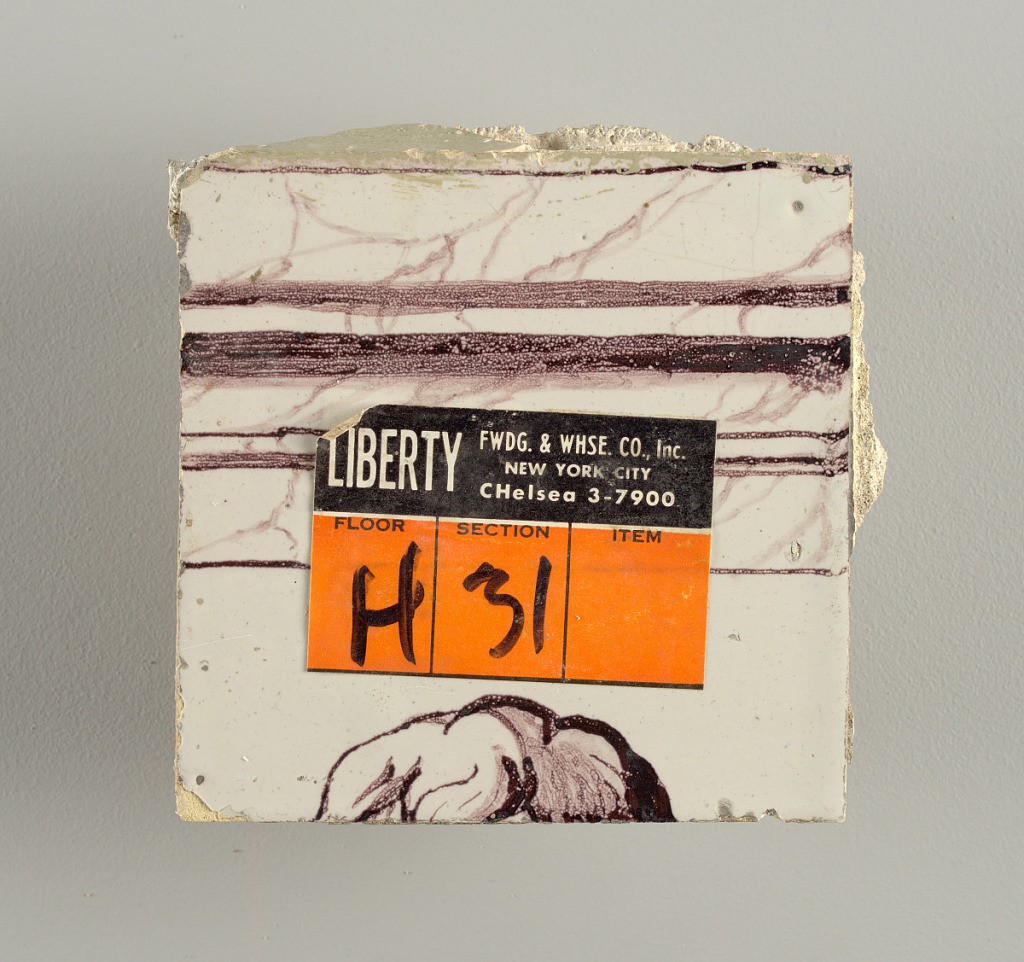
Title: Wall facing
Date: ca. 1725
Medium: tin-glazed earthenware, underglaze
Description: Running design for a frieze or a dado, composed of scrolls of foliage and strapwork, and four repeating motifs--a seated woman in a small upright oval medallion, a putto seated on a rocailled base, and strapwork in axial pattern.  The various panels, A to F, show various repeats of the same design, all being five tiles high and a varying number of tiles wide.